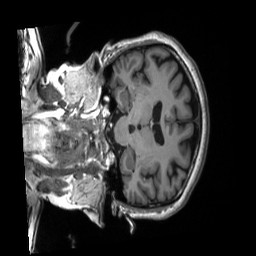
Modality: T1w
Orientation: coronal
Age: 47
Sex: female
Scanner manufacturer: siemens
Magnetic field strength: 3 T
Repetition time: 2.53 s
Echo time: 0.00219 s